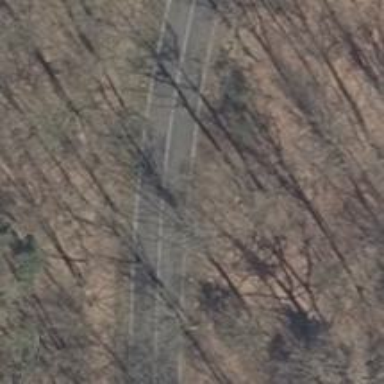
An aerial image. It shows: Secondary road with asphalt surface.